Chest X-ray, AP view. Patient: 33 years old, sex M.
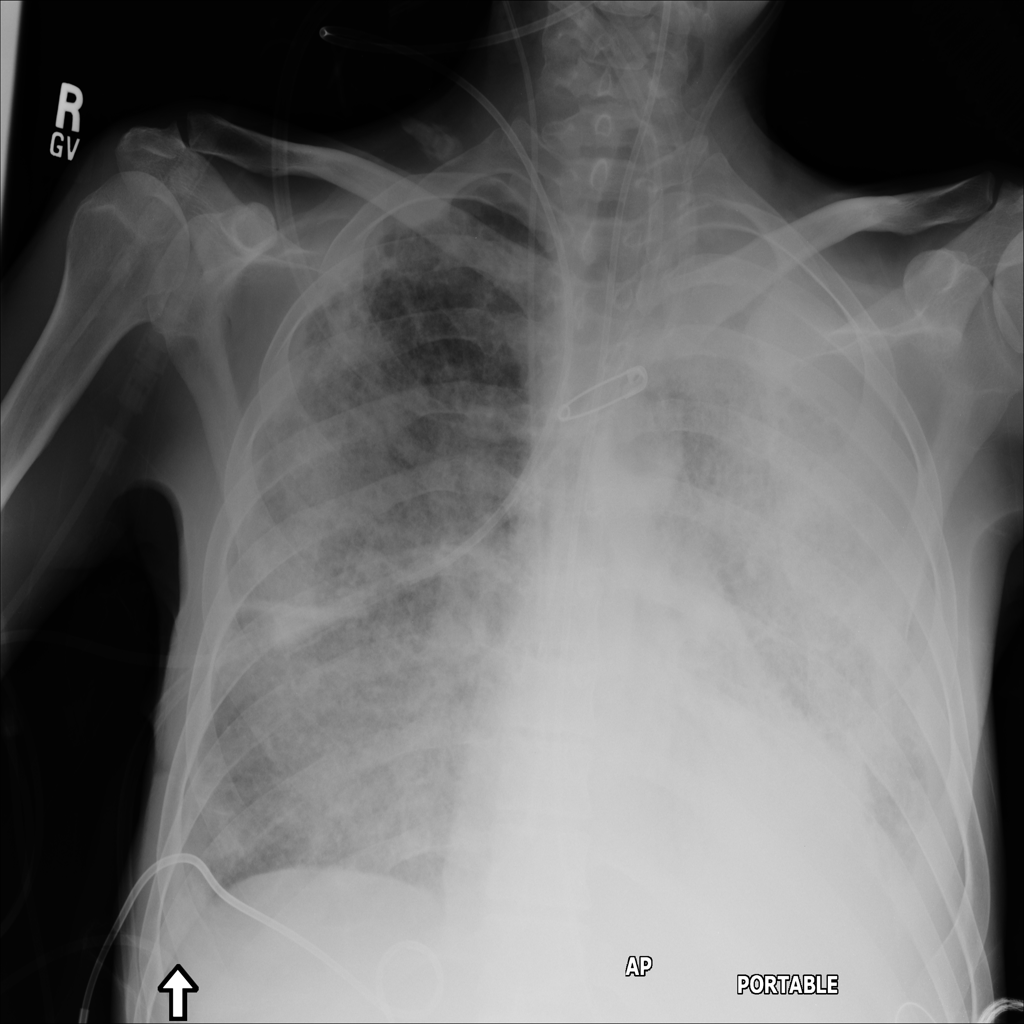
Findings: Effusion, Pneumothorax